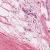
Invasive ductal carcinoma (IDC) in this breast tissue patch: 0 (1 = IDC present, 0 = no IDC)